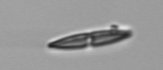
Label: pennate